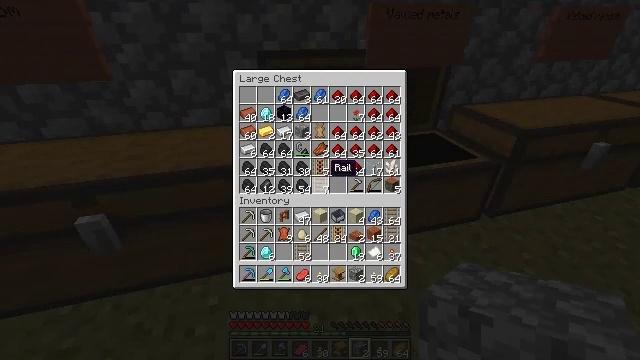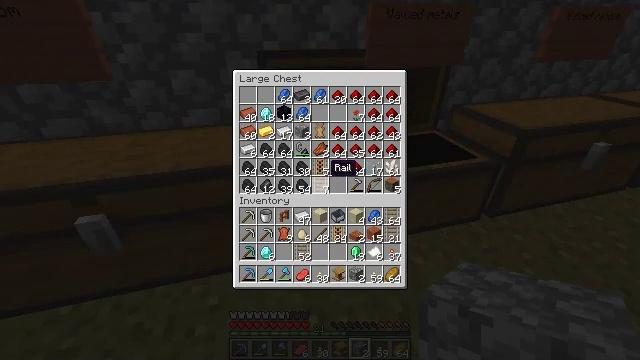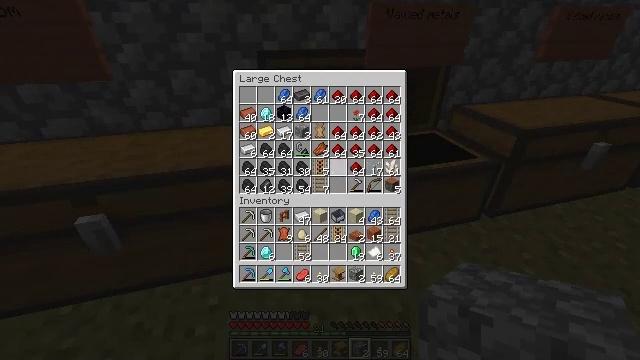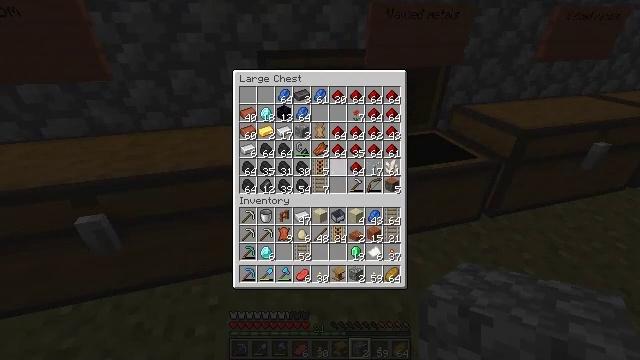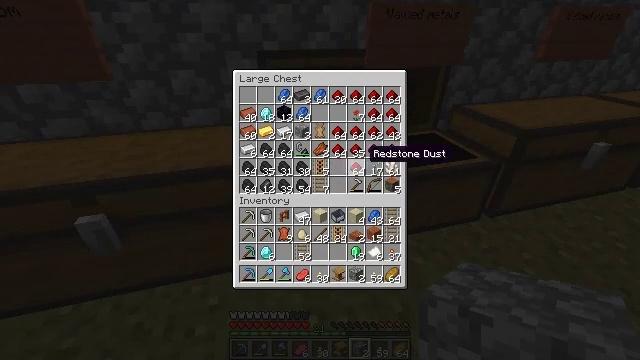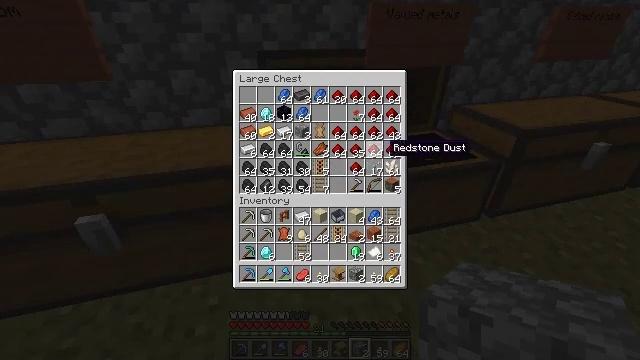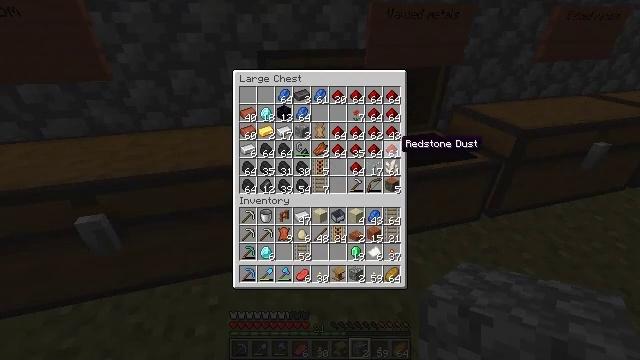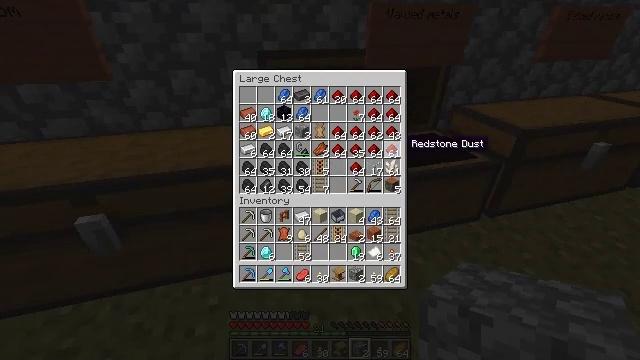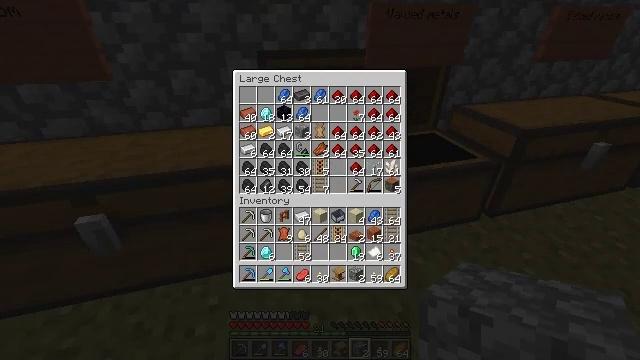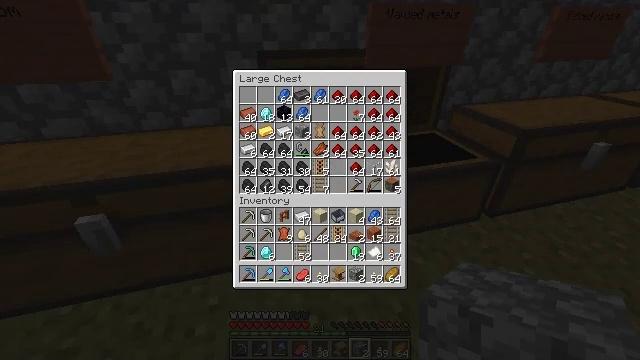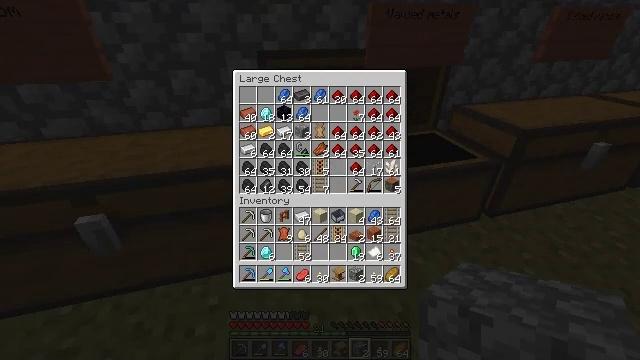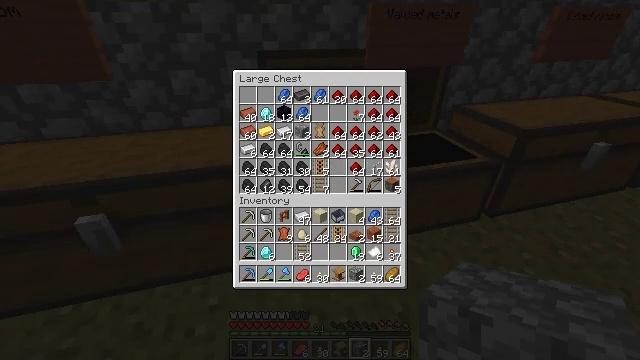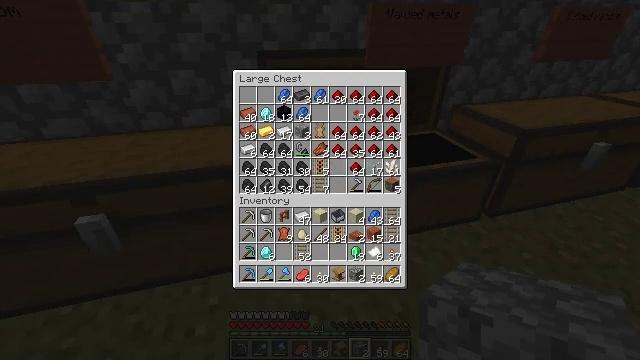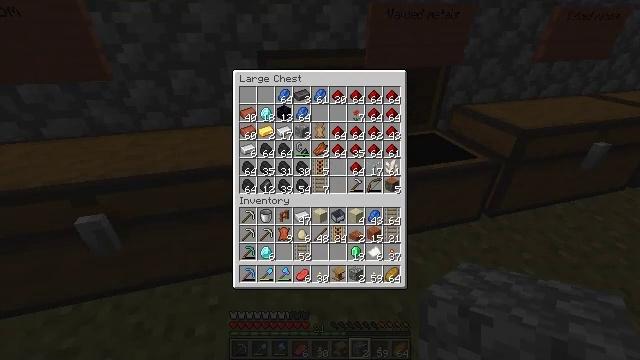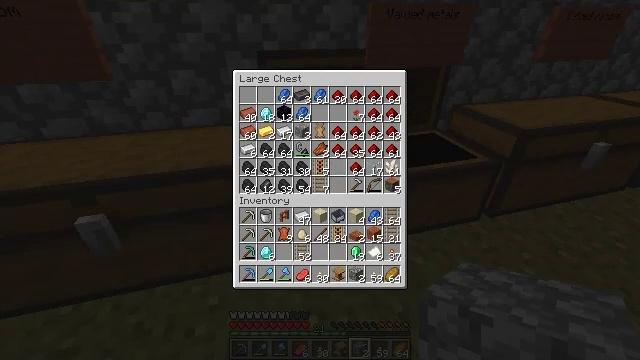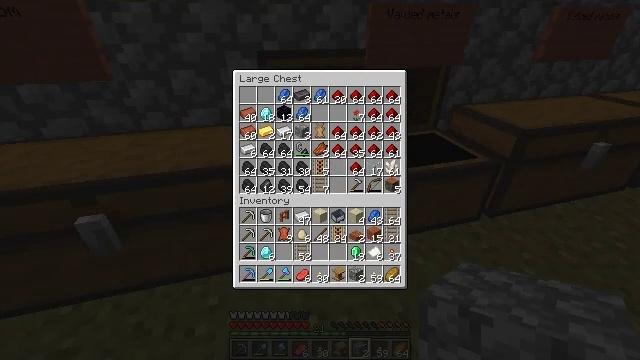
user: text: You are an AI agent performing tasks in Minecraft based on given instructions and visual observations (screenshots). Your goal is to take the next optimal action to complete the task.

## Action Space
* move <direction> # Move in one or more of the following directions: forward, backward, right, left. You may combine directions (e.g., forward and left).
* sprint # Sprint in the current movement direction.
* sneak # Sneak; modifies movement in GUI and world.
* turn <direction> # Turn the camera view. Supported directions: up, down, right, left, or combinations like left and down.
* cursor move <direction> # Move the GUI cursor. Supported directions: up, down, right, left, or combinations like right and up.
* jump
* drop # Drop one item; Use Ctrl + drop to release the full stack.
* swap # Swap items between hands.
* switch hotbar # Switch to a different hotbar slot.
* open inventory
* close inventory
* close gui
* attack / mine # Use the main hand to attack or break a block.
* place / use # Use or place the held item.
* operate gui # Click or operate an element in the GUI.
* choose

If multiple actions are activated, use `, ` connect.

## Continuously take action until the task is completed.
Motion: motion action
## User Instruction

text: Gather sugar cane for crafting.
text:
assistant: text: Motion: no_op
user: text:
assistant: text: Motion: no_op
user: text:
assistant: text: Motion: cursor move right
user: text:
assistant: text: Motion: cursor move right
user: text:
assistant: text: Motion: cursor move right
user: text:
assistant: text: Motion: cursor move right
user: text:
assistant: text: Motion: no_op
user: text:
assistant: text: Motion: cursor move right
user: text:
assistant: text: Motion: cursor move right
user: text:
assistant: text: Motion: cursor move right
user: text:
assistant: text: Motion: no_op
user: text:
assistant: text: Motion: no_op
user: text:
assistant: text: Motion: no_op
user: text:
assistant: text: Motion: no_op
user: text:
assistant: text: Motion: no_op
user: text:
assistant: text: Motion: no_op
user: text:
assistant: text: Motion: no_op
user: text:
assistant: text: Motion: no_op
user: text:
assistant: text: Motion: no_op
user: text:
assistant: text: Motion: no_op
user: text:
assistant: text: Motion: no_op
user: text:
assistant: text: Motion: no_op
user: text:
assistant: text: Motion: no_op
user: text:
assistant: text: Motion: no_op
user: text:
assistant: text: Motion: close gui
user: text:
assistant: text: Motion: no_op
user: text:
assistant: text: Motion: no_op
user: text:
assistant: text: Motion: turn right
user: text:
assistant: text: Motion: no_op
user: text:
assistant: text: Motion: no_op